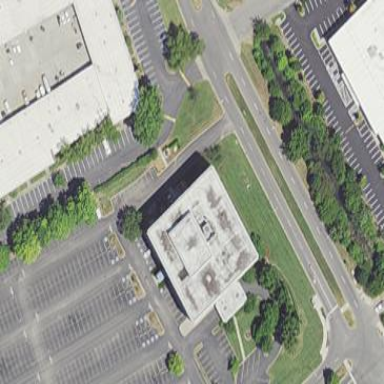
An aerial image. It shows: Building.